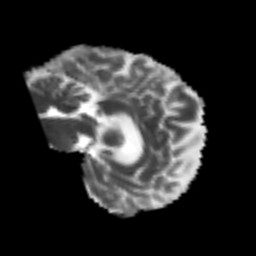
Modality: MD
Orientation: sagittal
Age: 49
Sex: male
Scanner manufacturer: siemens
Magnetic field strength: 3 T
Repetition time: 4.987 s
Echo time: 0.0792 s